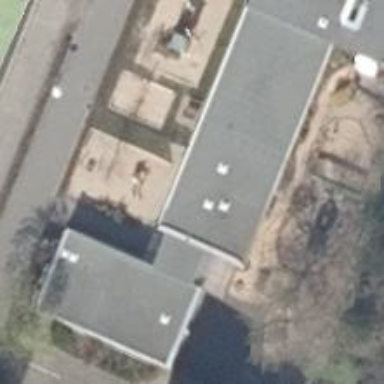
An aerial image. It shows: Kindergarten.